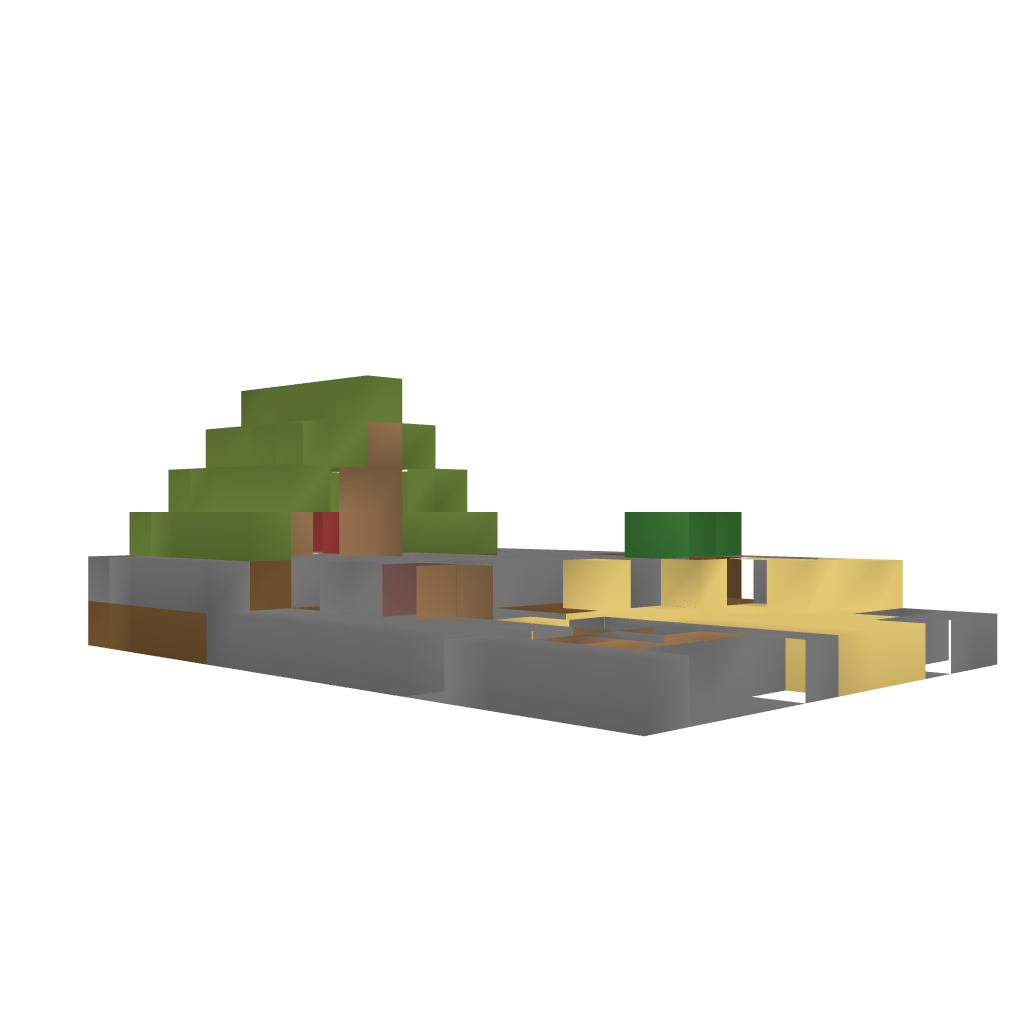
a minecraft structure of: Camping in Minecraft bad low quality